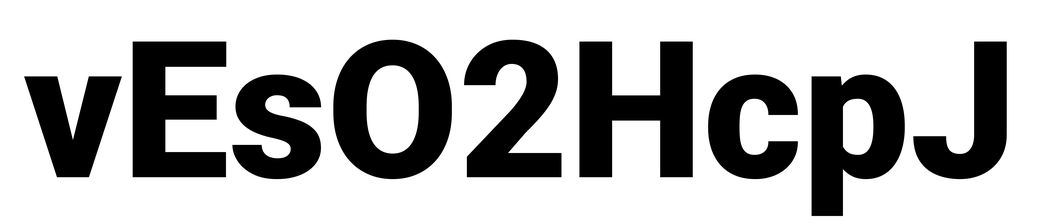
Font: Roboto_Black